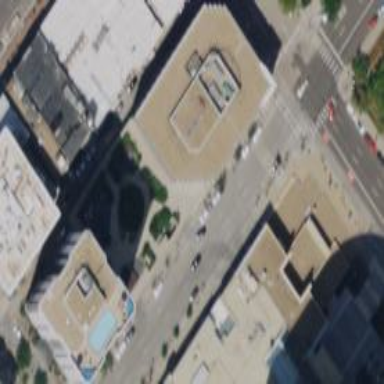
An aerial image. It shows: Building with brown roof.